Brain MRI, t1w sequence, axial 2D slice.
Patient: age 18, sex F, weight 95 kg, height 1.95 m
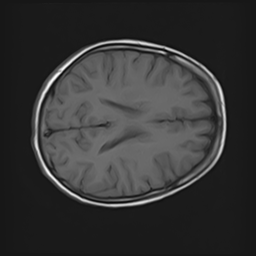